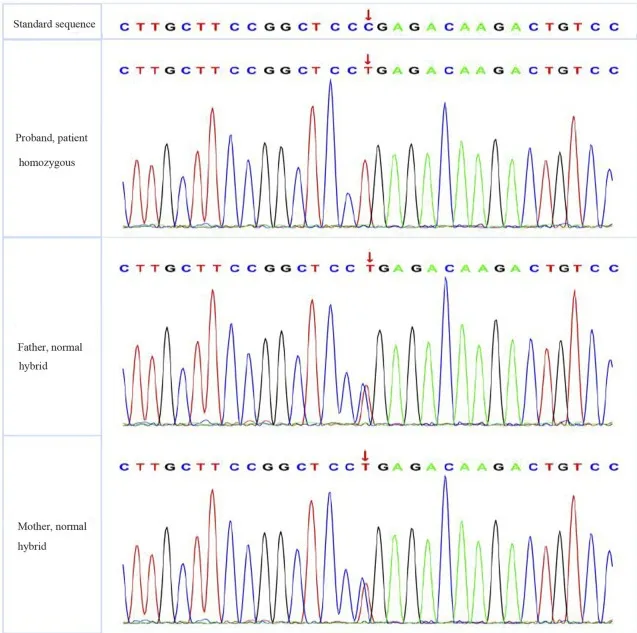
Sequencing results of PCR products of the proband and his family members.
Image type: chart (chart)